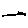
Label: line